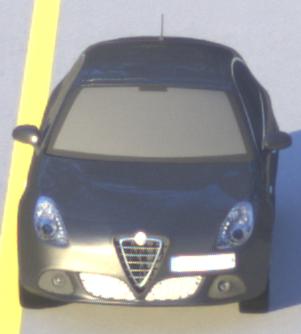
Make: Alfa Romeo
Model: Giulietta 1.4 TB 16V
Detailed model: Giulietta (940)
Model produced from: 2010/05
Model produced until: 2013/03
Doors: 5
Color: gray
Road condition: dry road
Daytime: sunrise or sunset
Contrast: high contrast